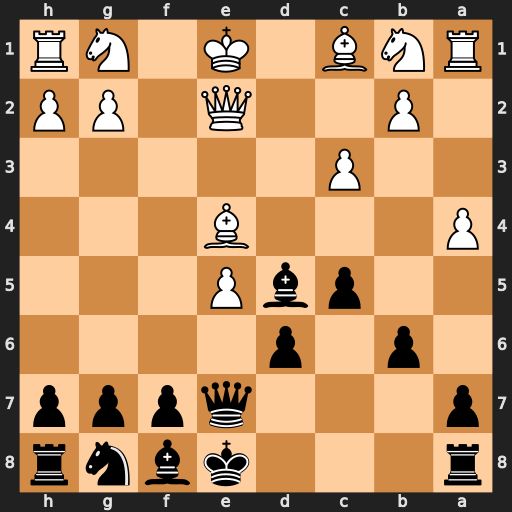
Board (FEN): r3kbnr/p3qppp/1p1p4/2pbP3/P3B3/2P5/1P2Q1PP/RNB1K1NR
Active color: b
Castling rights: KQkq
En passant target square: -
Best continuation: Qh4+ Kd1 Qxe4 Qxe4 Bxe4